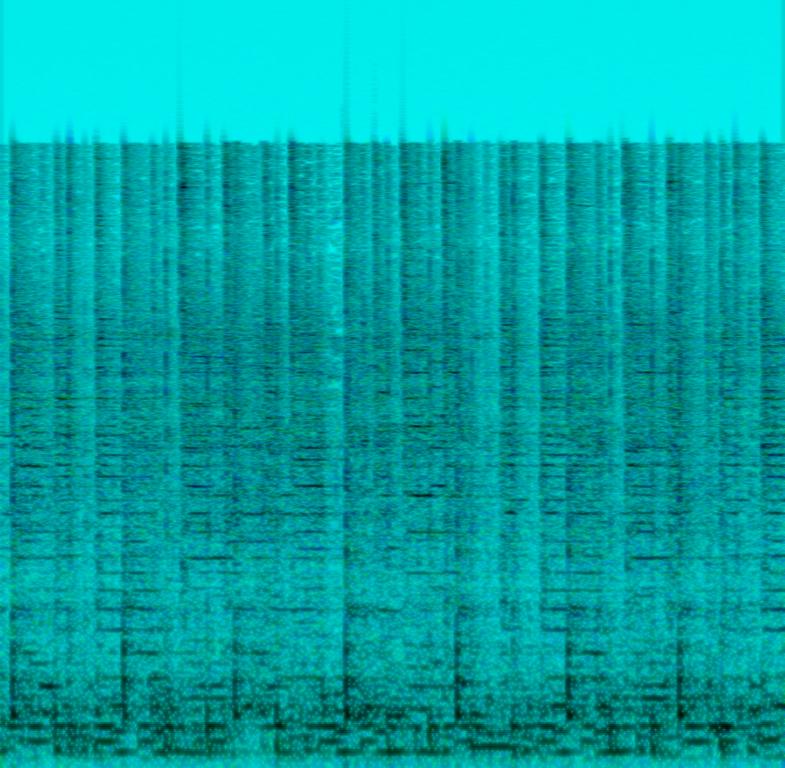
This music is instrumental. The tempo is fast with an electric guitar playing a bright lead with infectious drumming and syncopated bass lines. The music is upbeat, energetic, youthful, animated, spirited, enthusiastic, groovy and funky.